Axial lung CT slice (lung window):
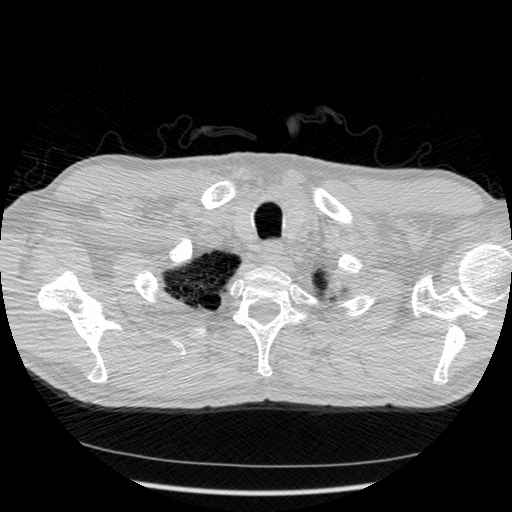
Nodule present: no